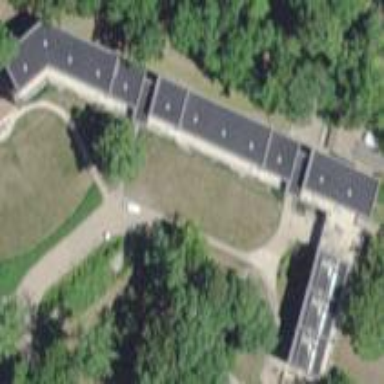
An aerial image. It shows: Dormitory building.